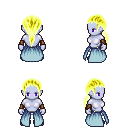
a pixel art fantasy rpg character, female body template, dark elf, purple skin, overskirt, white pants, gold ponytail hairstyle, leather bracers, maroon shoes, four views (front, back, left, right), 2x2 character sprite sheet, small pixel art, hard edges, no anti-aliasing